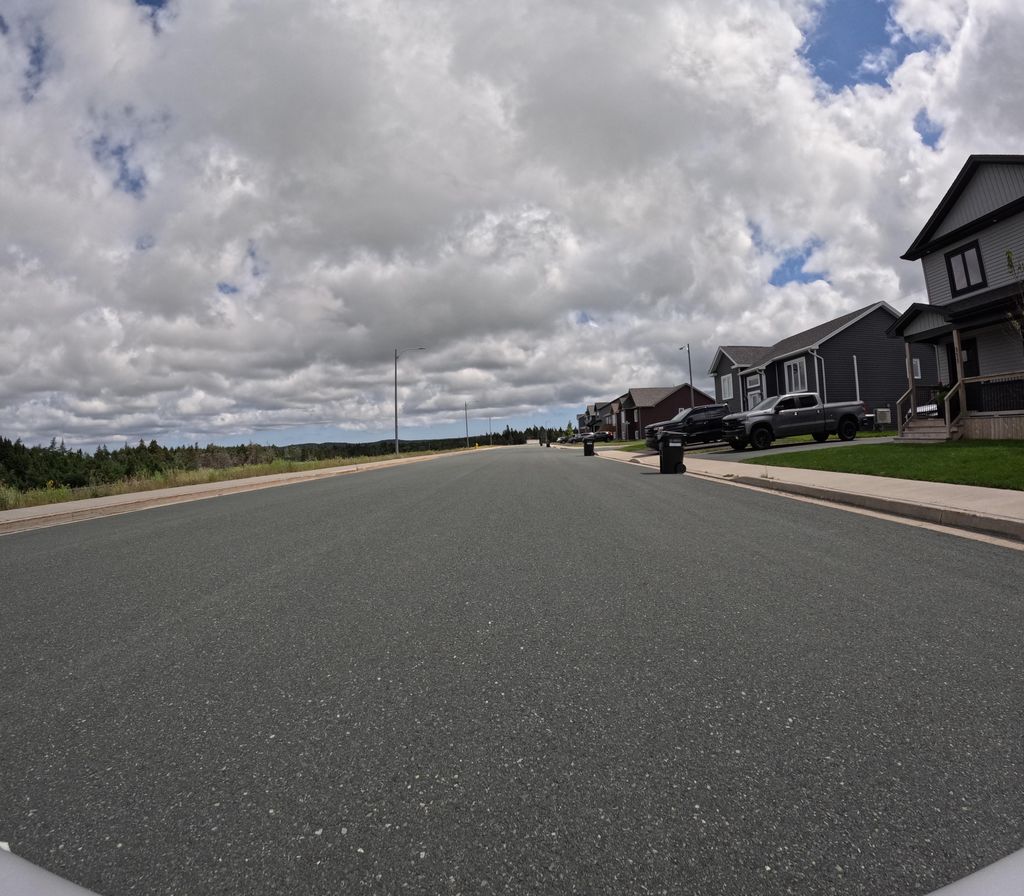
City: st_johns